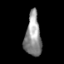
Tissue: skin
Cell type: Others
Senescence score: 0.7711
Nuclear area (px): 680
Mean DAPI intensity: 144.391